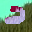
Label: 2